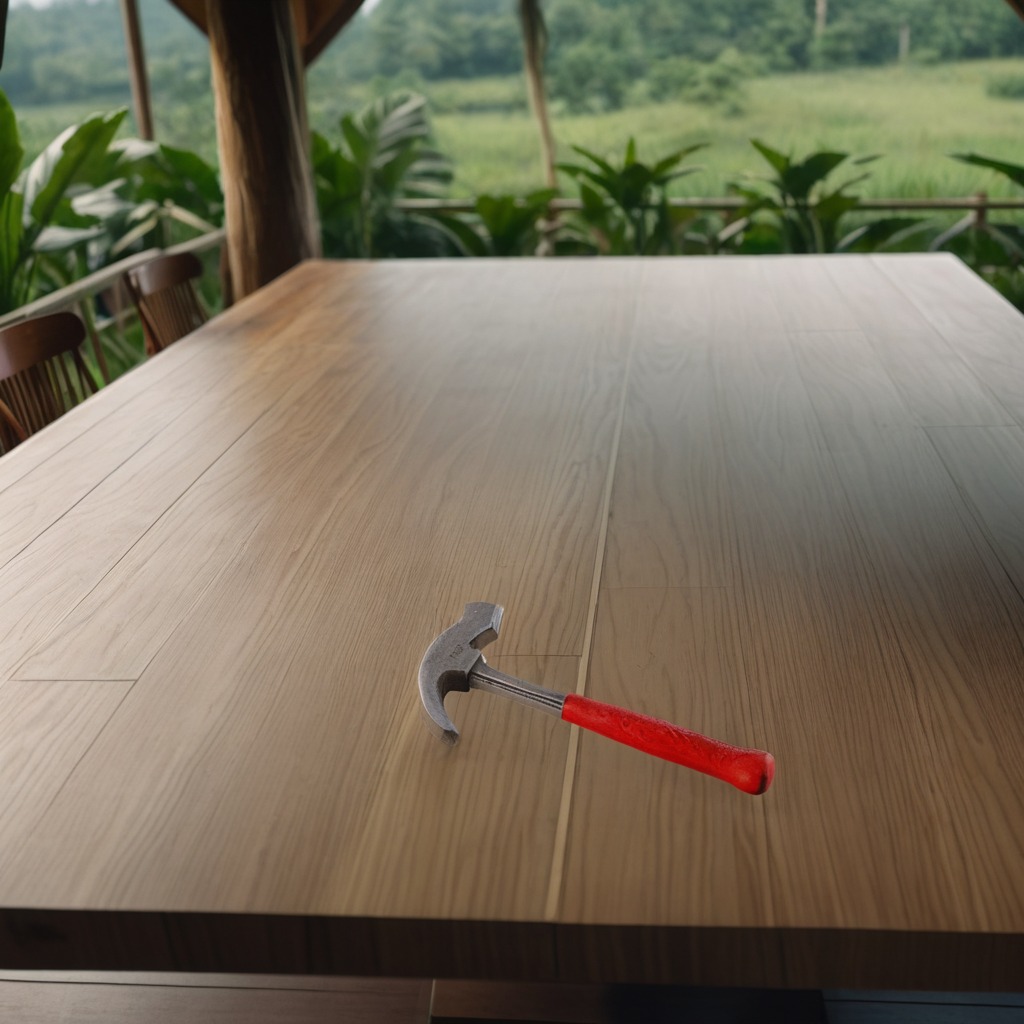
A hammer is lying on the wooden table.